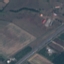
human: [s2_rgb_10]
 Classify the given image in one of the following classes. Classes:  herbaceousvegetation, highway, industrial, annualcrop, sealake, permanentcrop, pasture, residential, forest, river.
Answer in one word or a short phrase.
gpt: Highway